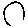
Label: sun